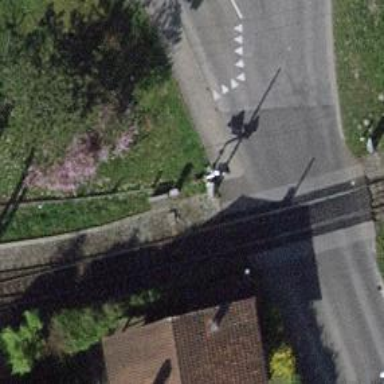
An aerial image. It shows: Full railway crossing barrier.